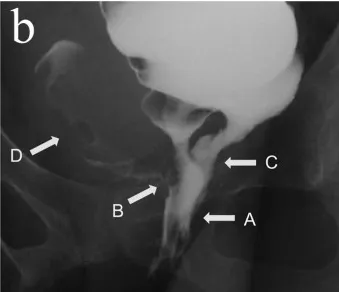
(a) MRI showed the rectovaginal fistula before administration of infliximab. (b) Barium-enema study showed the barium running into the vaginal cavity before administration of infliximab. . Vagina cavity.
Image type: radiology (mri)